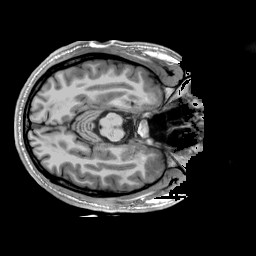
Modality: T1w
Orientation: coronal
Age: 32
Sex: male